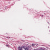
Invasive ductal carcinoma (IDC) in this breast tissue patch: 0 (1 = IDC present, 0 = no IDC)